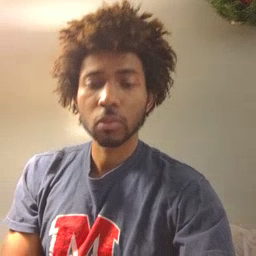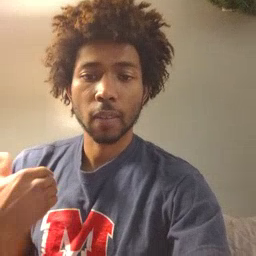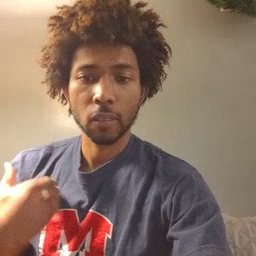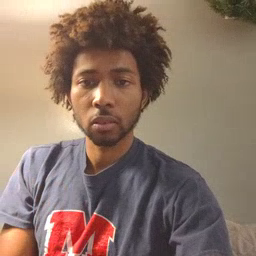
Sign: haveto